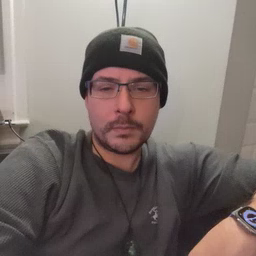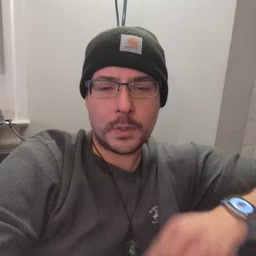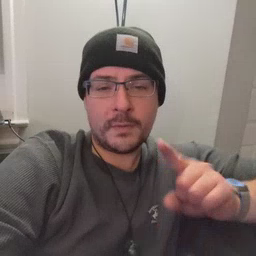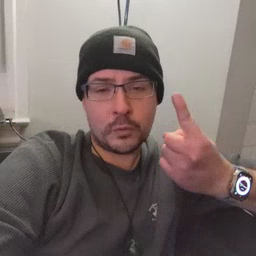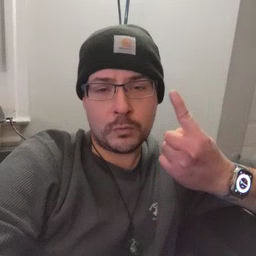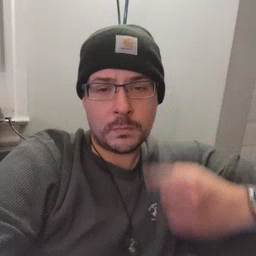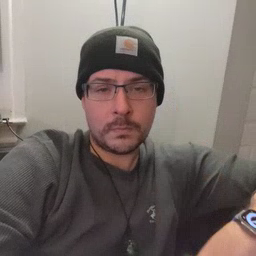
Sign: first